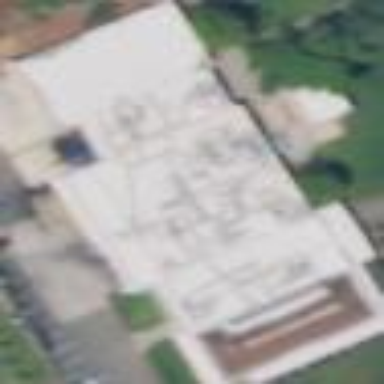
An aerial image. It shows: Restaurant building.